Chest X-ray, AP view. Patient: 35 years old, sex F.
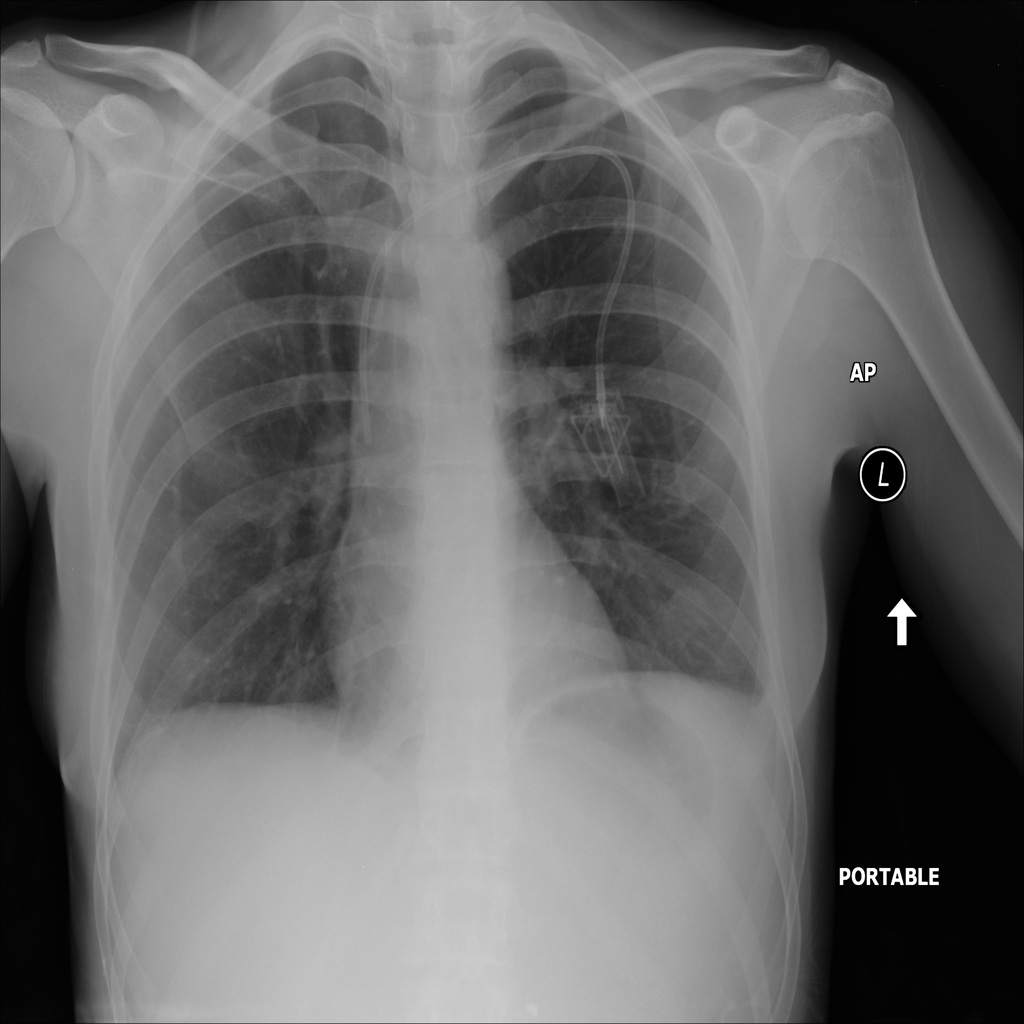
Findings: Effusion, Nodule